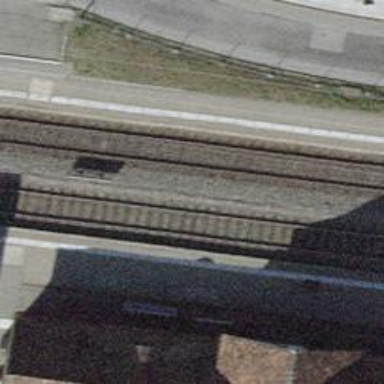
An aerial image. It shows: Stop position for public transport at railway stop.